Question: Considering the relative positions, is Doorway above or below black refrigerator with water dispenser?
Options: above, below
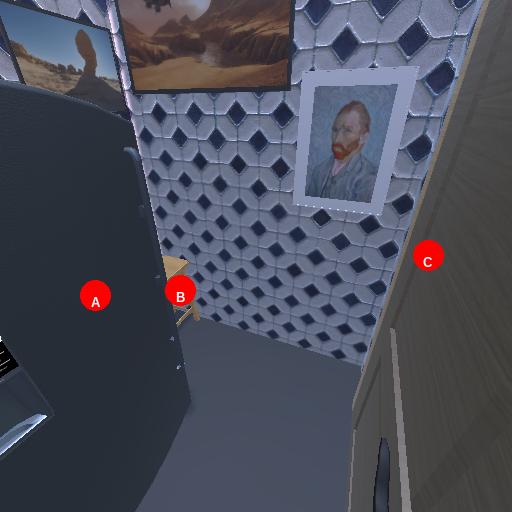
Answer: above